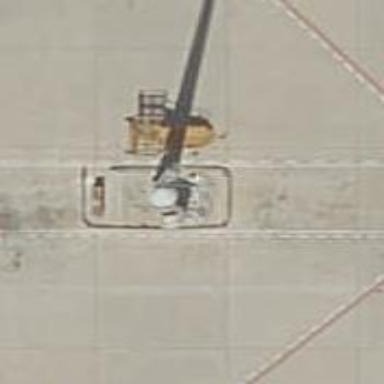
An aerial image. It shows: Mast structure.